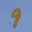
Label: 9